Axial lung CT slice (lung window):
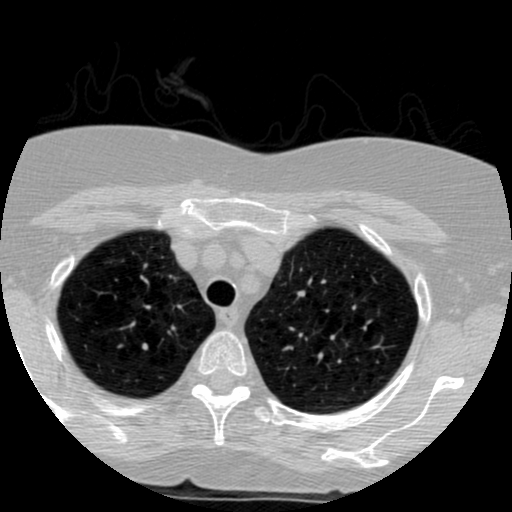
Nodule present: no